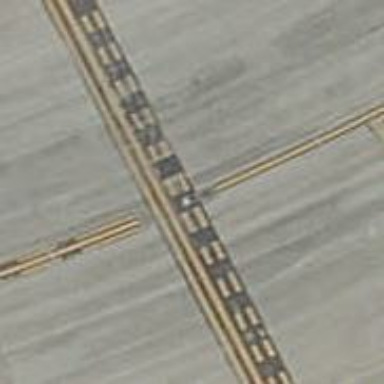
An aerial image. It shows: Runway holding position.